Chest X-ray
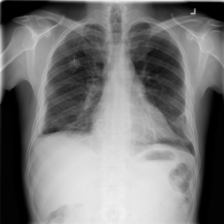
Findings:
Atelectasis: negative
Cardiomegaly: negative
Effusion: negative
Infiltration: negative
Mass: negative
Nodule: negative
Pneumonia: negative
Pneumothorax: negative
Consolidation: negative
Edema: negative
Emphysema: negative
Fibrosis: negative
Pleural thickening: positive
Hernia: negative